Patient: sex M, age 57
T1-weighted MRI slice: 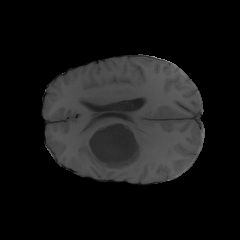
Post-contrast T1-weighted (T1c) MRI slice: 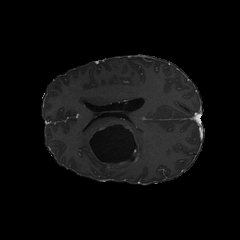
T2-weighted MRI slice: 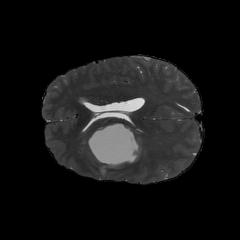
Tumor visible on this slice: yes
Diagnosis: Glioblastoma, IDH-wildtype
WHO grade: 4